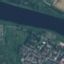
Land use / land cover class: River